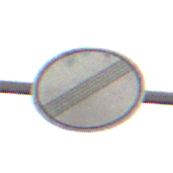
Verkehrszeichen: EndeSaemtlicherBegrenzungen
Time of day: MorningAfternoon
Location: Outdoor (Nature)
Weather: Overcast
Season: NotSpecified
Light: Natural